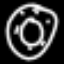
Label: donut